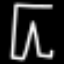
Label: pants